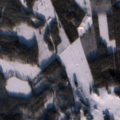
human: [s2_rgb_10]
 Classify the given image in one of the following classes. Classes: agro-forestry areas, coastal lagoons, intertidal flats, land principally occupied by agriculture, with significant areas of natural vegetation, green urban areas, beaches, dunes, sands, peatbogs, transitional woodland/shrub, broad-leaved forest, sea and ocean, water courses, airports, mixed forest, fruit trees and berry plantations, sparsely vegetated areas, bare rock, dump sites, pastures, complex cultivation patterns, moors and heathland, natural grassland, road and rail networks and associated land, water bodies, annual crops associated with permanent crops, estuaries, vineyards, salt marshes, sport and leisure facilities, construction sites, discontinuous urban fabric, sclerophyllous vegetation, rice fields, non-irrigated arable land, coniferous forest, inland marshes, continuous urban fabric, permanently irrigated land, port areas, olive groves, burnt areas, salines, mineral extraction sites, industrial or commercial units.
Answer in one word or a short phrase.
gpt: land principally occupied by agriculture, with significant areas of natural vegetation, coniferous forest, mixed forest, transitional woodland/shrub